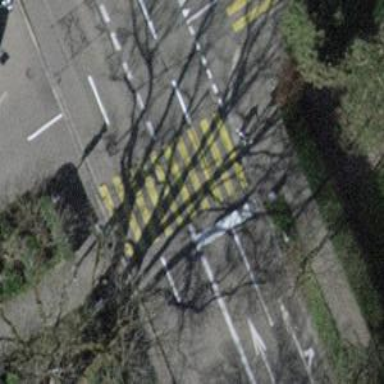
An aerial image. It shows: Zebra crossing with traffic signals.